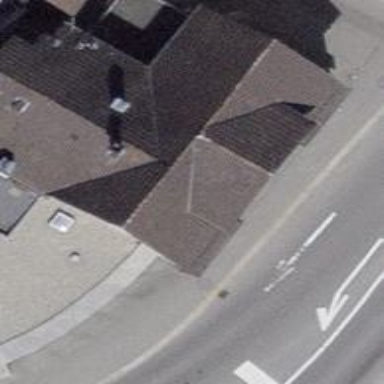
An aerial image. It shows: Pub.